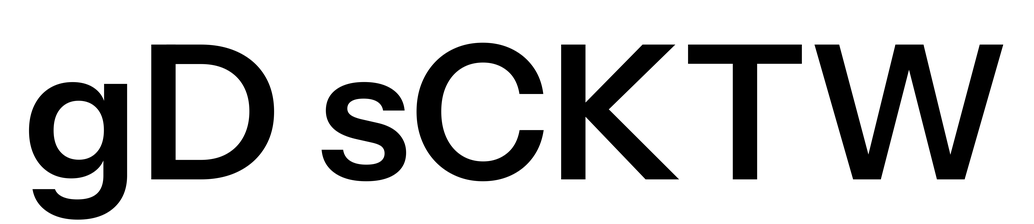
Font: InstrumentSans_SemiBold